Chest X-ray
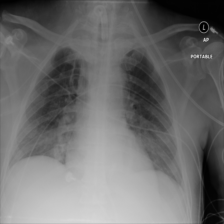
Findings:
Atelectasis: positive
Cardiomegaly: negative
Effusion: negative
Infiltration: positive
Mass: negative
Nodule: negative
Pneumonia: negative
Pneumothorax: negative
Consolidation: positive
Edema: negative
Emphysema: negative
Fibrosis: negative
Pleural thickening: negative
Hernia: negative